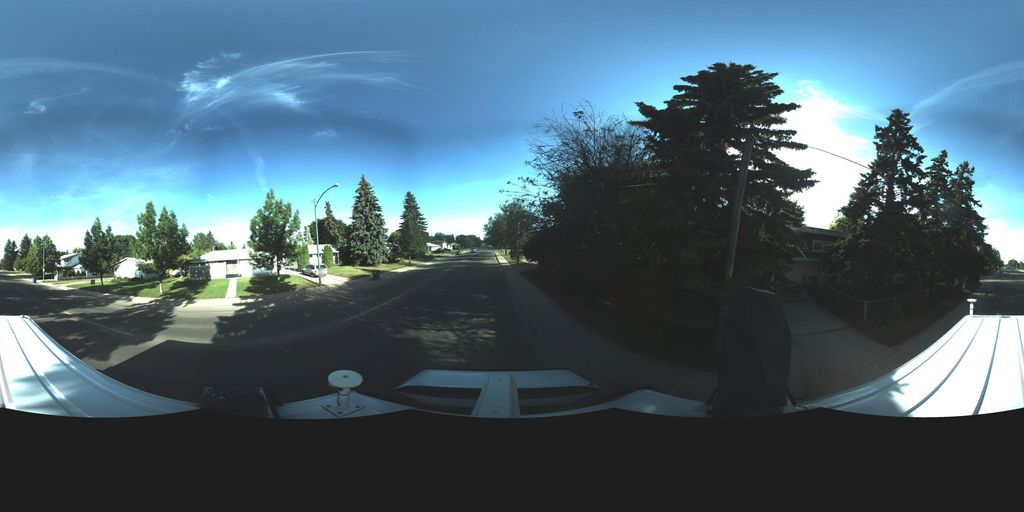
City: saskatoon